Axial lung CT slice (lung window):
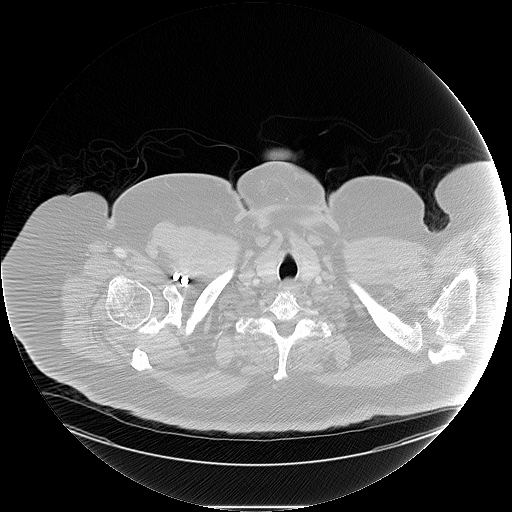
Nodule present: no